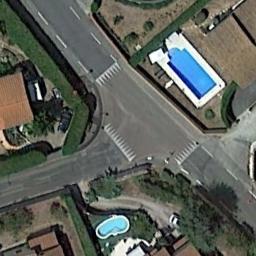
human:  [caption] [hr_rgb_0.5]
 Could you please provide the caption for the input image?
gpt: There are many buildings beside the intersection .

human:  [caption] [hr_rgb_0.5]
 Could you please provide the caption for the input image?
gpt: An intersection without cars located in a medium residential area .

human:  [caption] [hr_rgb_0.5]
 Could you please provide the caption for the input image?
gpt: There are houses and trees near the crossroads .

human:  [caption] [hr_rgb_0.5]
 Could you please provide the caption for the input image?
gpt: There are many houses with swimming pools and many trees around the intersection .

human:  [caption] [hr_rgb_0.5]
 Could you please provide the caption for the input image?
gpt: There are two swimming pools beside the intersection .